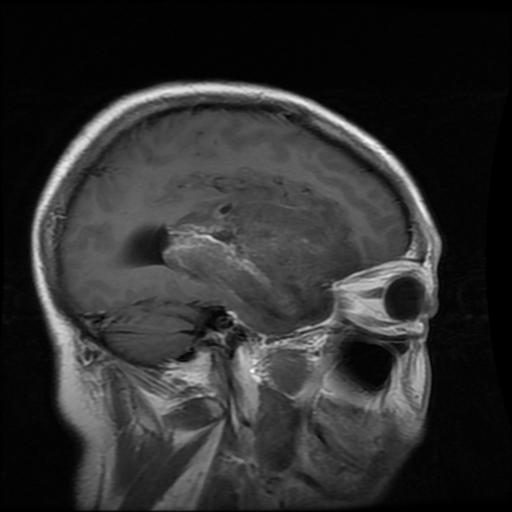
Label: glioma